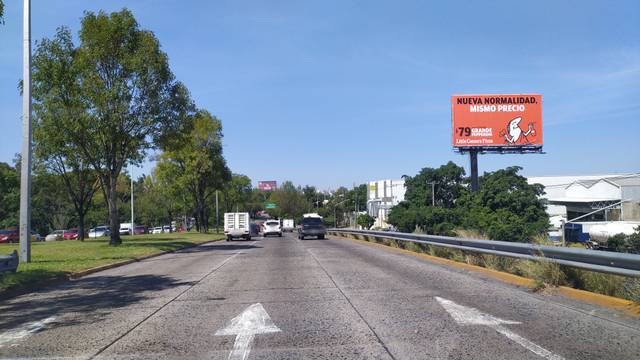
Region: Mexico
Coordinates: 20.637, -103.343